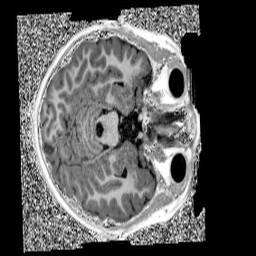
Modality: UNIT1
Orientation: axial
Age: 9
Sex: female
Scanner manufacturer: siemens
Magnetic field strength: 3 T
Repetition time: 4 s
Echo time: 0.00299 s